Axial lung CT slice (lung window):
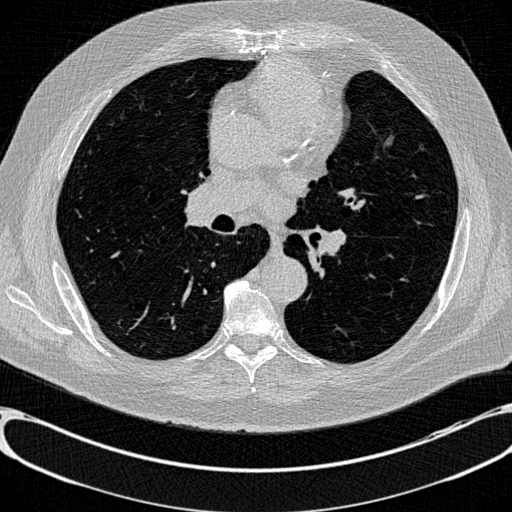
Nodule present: no